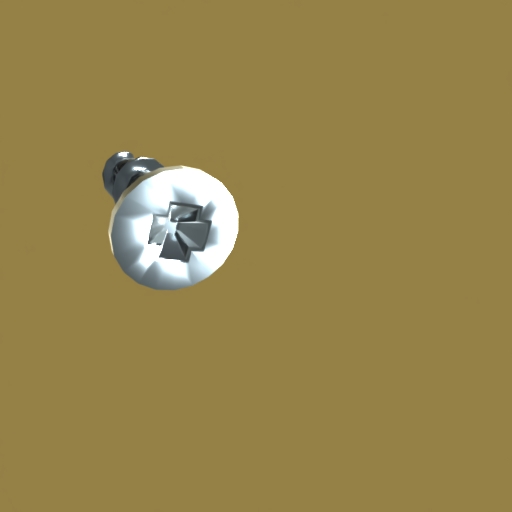
Label: screw